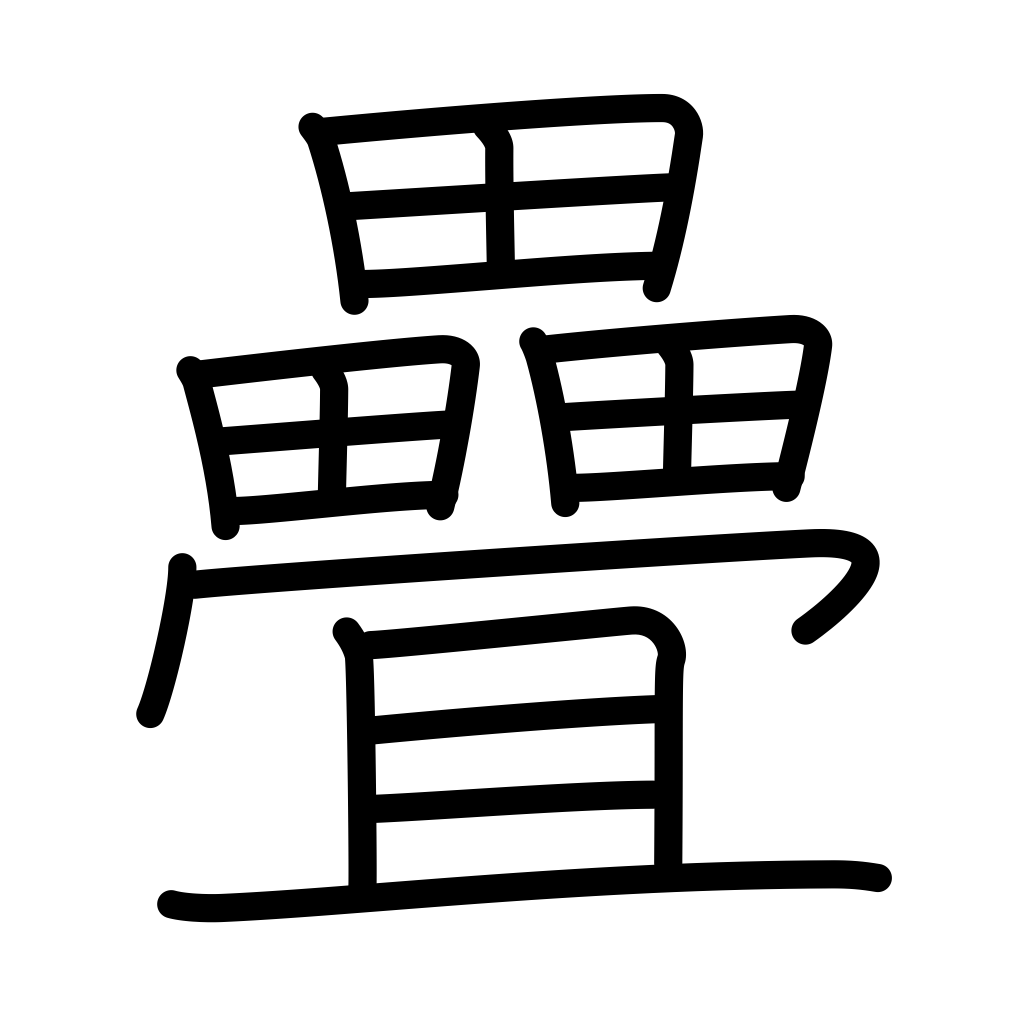
Meaning: tatami, counter for tatami mats, fold, shut up, do away with